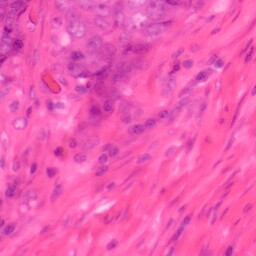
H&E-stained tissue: Colon